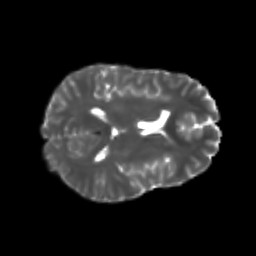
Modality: T2w
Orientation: axial
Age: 22
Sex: male
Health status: healthy
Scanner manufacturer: philips
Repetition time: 7.386 s
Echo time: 0.08599 s